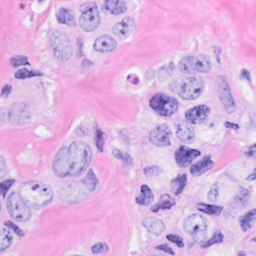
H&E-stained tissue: Breast